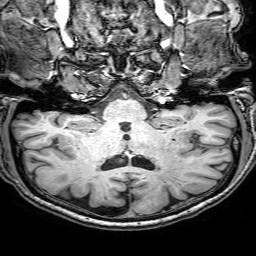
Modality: T1w
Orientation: sagittal
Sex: male
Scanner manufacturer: philips
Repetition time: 0.008269 s
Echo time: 0.00381 s